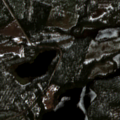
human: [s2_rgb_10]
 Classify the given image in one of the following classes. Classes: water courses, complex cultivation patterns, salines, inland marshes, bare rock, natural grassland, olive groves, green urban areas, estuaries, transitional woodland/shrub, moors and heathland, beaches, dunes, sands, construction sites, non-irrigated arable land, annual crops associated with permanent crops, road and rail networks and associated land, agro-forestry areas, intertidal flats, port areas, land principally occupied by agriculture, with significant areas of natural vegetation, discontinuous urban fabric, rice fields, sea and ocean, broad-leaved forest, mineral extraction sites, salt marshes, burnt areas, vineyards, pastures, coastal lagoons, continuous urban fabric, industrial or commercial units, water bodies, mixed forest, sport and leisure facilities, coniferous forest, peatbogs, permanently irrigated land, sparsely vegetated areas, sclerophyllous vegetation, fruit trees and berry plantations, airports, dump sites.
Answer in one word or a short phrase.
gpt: coniferous forest, mixed forest, transitional woodland/shrub